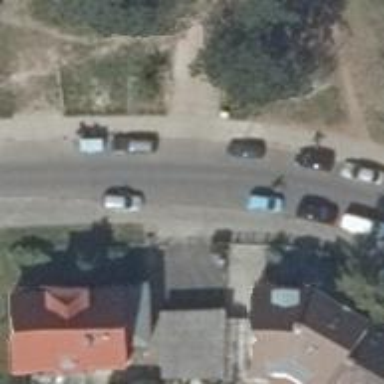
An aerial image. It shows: Sidewalk along the footway.